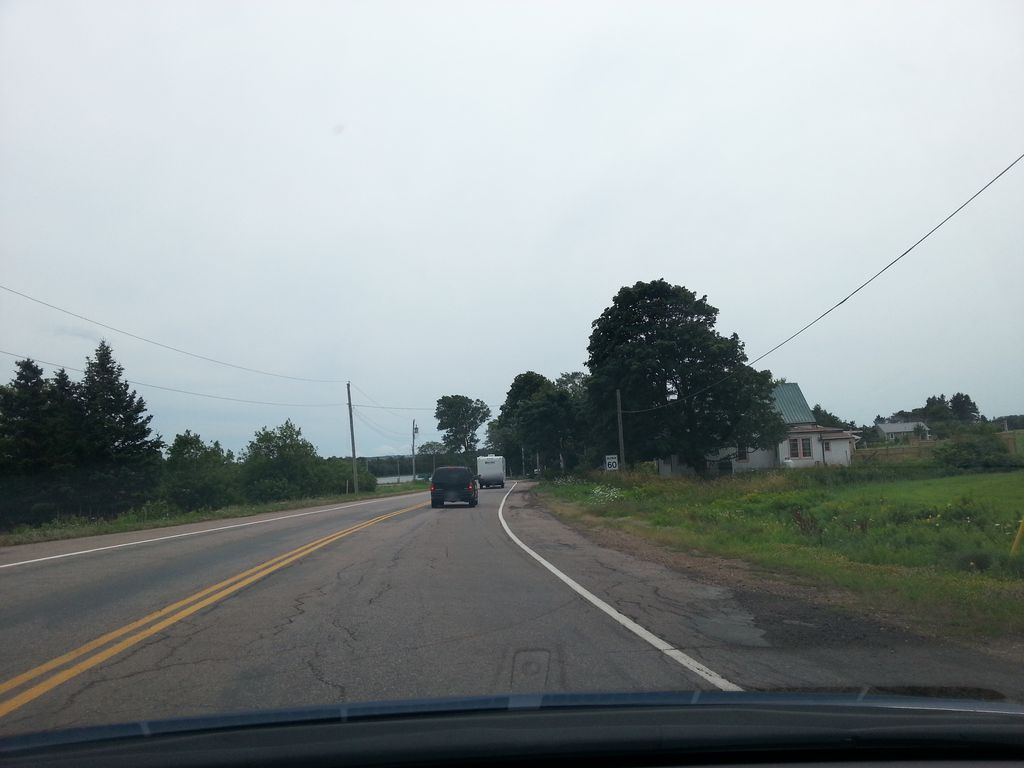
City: charlottetown